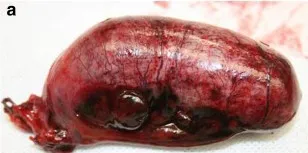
Removed appendix.
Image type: medical_photograph (other_medical_photograph)